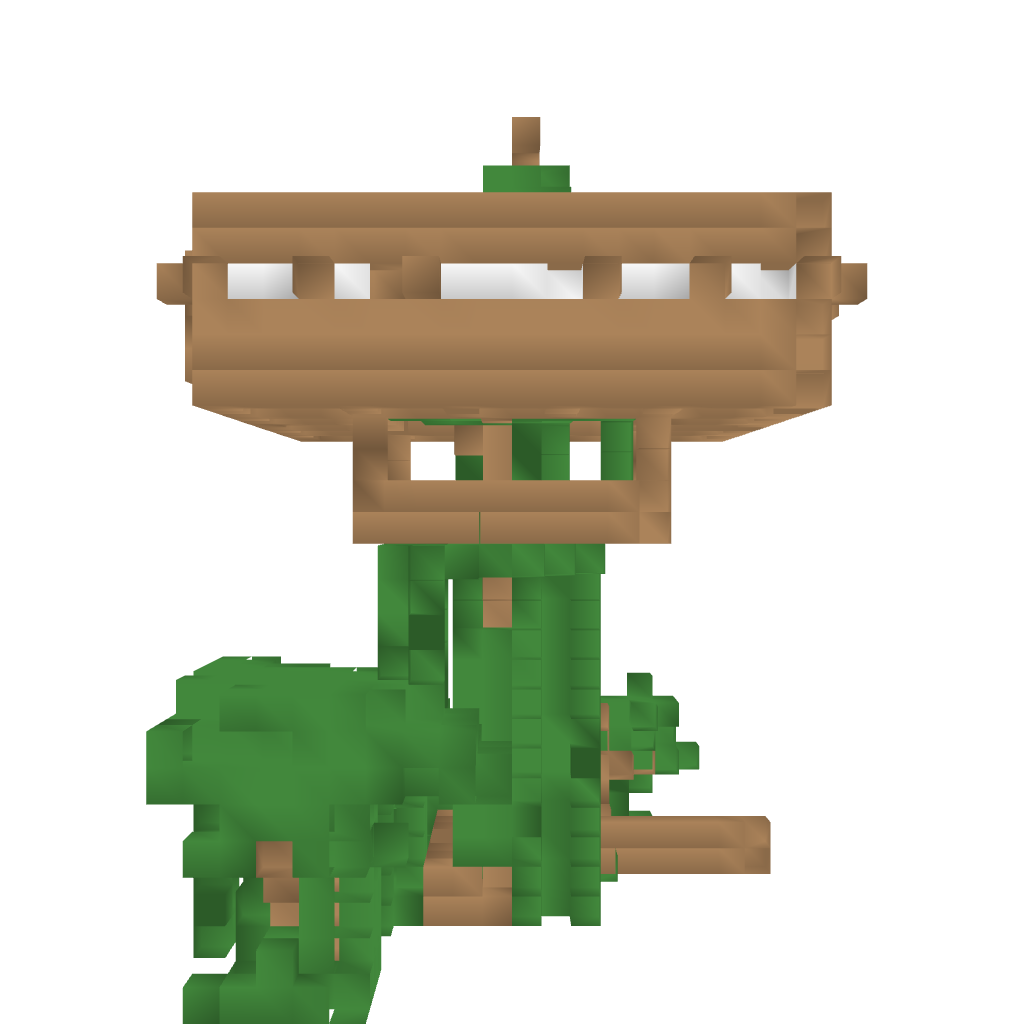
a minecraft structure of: Tree House bad low quality